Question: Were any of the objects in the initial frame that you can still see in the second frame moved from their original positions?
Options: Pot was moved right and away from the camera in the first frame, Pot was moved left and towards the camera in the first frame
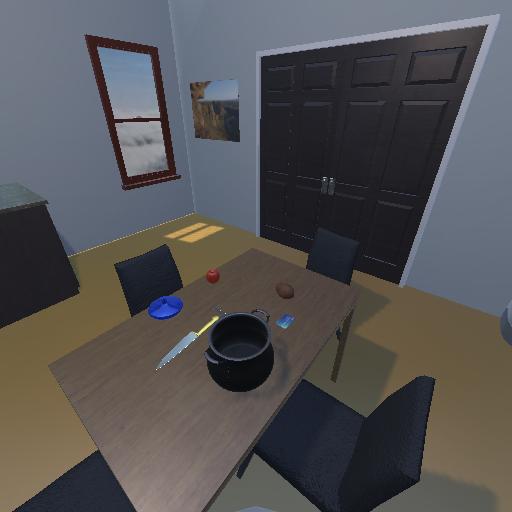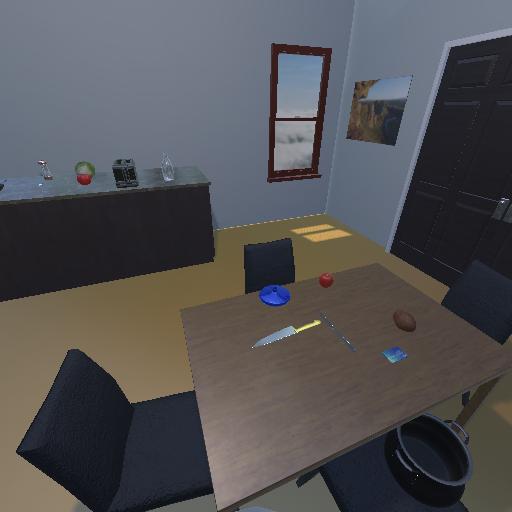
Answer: Pot was moved right and away from the camera in the first frame